Field crop: tomato
Growth stage: 1
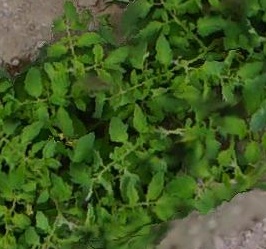
Species: tomato